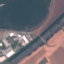
Land use / land cover: Highway